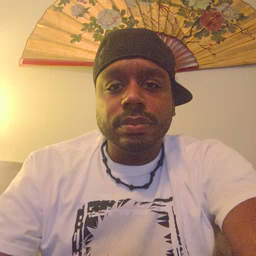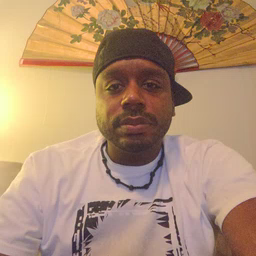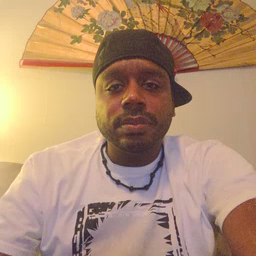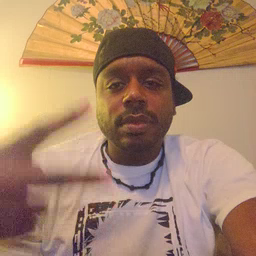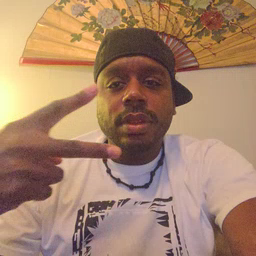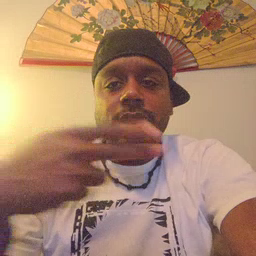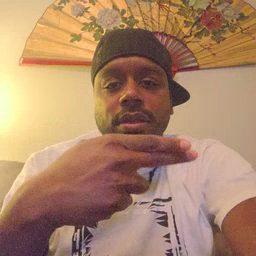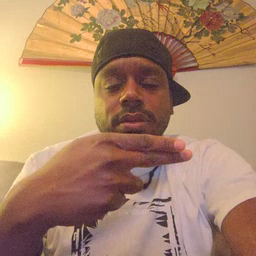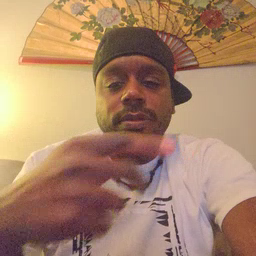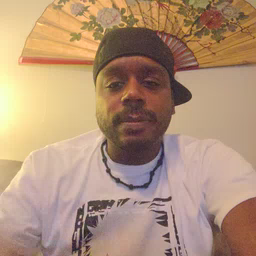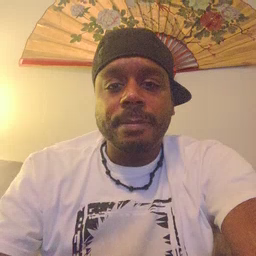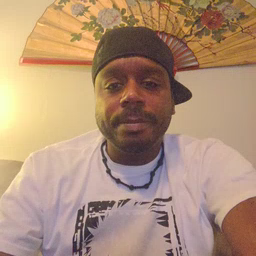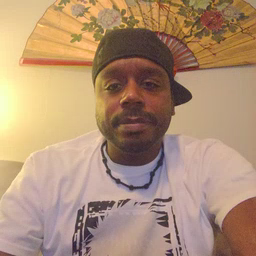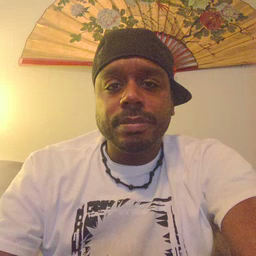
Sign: cut